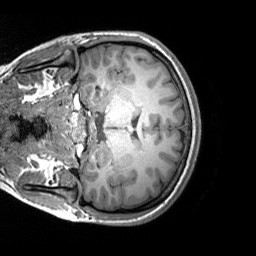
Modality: T1w
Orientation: coronal